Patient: sex M, age 79
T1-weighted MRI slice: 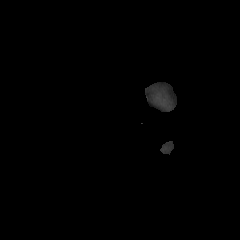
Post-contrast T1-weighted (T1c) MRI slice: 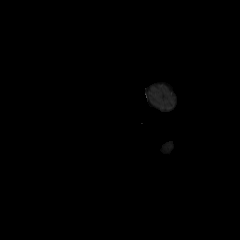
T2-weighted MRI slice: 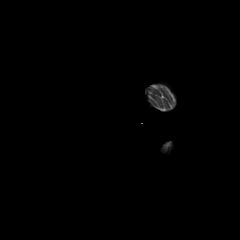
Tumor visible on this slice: no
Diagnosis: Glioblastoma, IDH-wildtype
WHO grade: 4